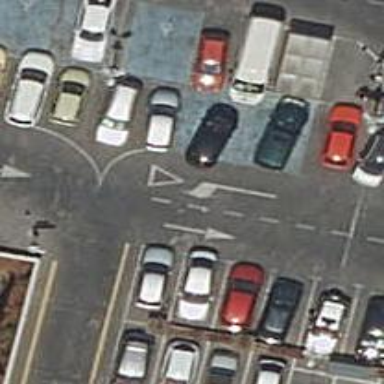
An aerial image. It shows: Bicycle parking area with anchor-type racks.